Question: I am working on an assignment where I have to look through a file and identify tokens. I am on the right track, I think. I have most of it working but I am having trouble identifying a particular character so I can choose to ignore it when identifying the token. Its a '
' I have come to this conclusion because when I try to do 'tokens.get(6).equals('
')' in an if statement it comes up as false as if it isn't a '
' I am having trouble identifying what is stored at this array index value. The text file looks like this
EDIT: I know its a '
' because I did 'System.out.println("ddd" + tokens.get(6) +"dddd")' and the output was 'ddd' then a new line and 'dddd'
EDIT 2: I added System.out.println(", unidenfified " + word); and this is the output
'''
read a
read b
c := a + b + 3
write c
'''
output supposed to be this
'''
<read>, read
<id>, a
<read>, read
<id>, b
<id>, c
<assign>, :=
<id>, a
<add_op>, +
<id>, b
<add_op>, +
<number>, 3
<write>, write
<id>, c
'''
My output looks like this
'''
<read>, read
<error>, unidenfified
<error>, unidenfified
<assign>, :=
<id>, a
<add_op>, +
<id>, b
<add_op>, +
<error>, unidenfified
<error>, unidenfified
'''
I am not sure why this is happening.
My code:
'''
import java.util.ArrayList;
import java.util.Scanner;
import java.io.*;
import java.lang.Character;
public class Tokens {
public static void main(String[] args) throws IOException {
Scanner input = new Scanner(System.in); // Scanner for taking input from
// the user
String fileName;
System.out.println("Enter the name of the file.");
fileName = input.next();
fileExists(fileName); // Checks to see if the file exists
ArrayList<Character> arrayOfTokens = new ArrayList<Character>();
ArrayList<String> assembled = new ArrayList<String>();
readToArray(arrayOfTokens, fileName);
assembled = assembleTokens(arrayOfTokens);
for(int i = 0; i < assembled.size(); i++) {
analyze(assembled.get(i));
}
}
/*
* readToArray goes through a file and adds all its elements in individual
* character form. It is stored into an arraylist and it is then returned
*
* @param storeChar: This is an arraylist of characters that the characters
* will be saved into and then returned.
*
* @param fileName: The filename that you want to take the data from.
*/
private static ArrayList<Character> readToArray(
ArrayList<Character> storeChar, String fileName) throws IOException {
/*
* Block of code to setup the fileInput stream to take in data from the
* file. Reads character by character and stores into an arraylist. int
* atChar: the current character the reader is at. Returns in int format
* (Need to be converted to character later on) int currentIndex: to add
* a character to an index. Increments until no more characters are left
*/
FileInputStream fileInput = new FileInputStream(fileName);
int atChar;
int currentIndex = 0;
/*
* Loop to go through and add the converted character from an int to the
* arraylist. Loops until atChar returns -1 which means no more
* characters in file.
*/
while ((atChar = fileInput.read()) != -1) {
storeChar.add(currentIndex, (char) (atChar));
currentIndex++;
}
fileInput.close();
return storeChar;
}
/*
* fileExists method makes sure the file the user enters exists in the
* system. If it doesn't then the program will terminate before any further
* code is executed.
*
* @param fileName: Takes in a string paramater of the file name that you
* want to if it exists.
*/
private static void fileExists(String fileName) {
boolean ifExists; // Boolean statement that will later be set to the
// value of whether the file exists or not
File file = new File(fileName);
ifExists = file.exists();
if (ifExists == false) {
System.out
.println("Unable to find the file. Will now close the program.");
System.exit(0);
}
}
private static ArrayList<String> assembleTokens(ArrayList<Character> tokens) {
ArrayList<String> identified = new ArrayList<String>();
int counter = 0;
String concatinated = "";
while (counter < tokens.size()) {
if (!tokens.get(counter).equals(' ')) {
concatinated += tokens.get(counter);
counter++;
} else {
identified.add(concatinated);
concatinated = "";
counter++;
}
}
return identified;
}
private static void analyze(String word) {
if(word.equals("read")) {
System.out.println("<read>, read");
} else if(word.equals("write")) {
System.out.println("<write>, write");
} else if(word.equals(":=")) {
System.out.println("<assign>, :=");
} else if(word.equals("(")) {
System.out.println("<lparen>, (");
} else if(word.equals(")")) {
System.out.println("<rparen>, )");
} else if(word.equals("+") || word.equals("-")) {
System.out.println("<add_op>, " + word);
} else if(word.equals("*") || word.equals("/") || word.equals("//") || word.equals("%")) {
System.out.println("<mult_op>, " + word);
} else if(word.matches("[a-z]+[A-Za-z0-9]*")) {
System.out.println("<id>, " + word);
} else if(word.matches("\d+(\.\d+)?")) {
System.out.println("<number>, " + word);
} else {
System.out.println("<error>, unidenfified");
}
}
}
'''
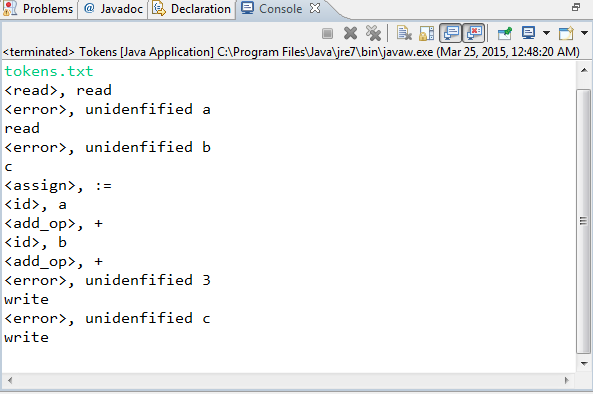
Answer: Simply filter out the '
' when reading in the file
'''
if (atChar != '
') {
storeChar.add(currentIndex, (char) (atChar));
}
'''
Alternatively you could use
'''
fileInput.readLine()
'''
and then tokenize the String
Having a look after your last edit, if would be better to do a 'readLine' and then using 'String.split(" ");' to get your tokens